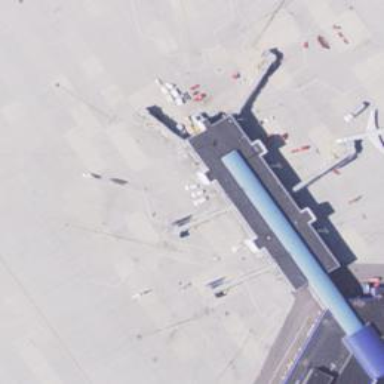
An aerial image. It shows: Airport gate.